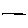
Label: line